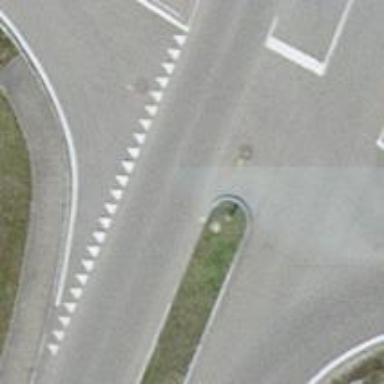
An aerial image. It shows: Primary road with asphalt surface.